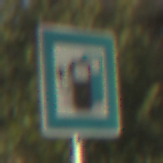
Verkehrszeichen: LadestationFuerElektrofahrzeuge
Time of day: SunriseSunset
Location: Outdoor (Nature)
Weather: Clear
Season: NotSpecified
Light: Natural